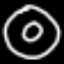
Label: donut